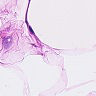
Metastatic tissue present: no